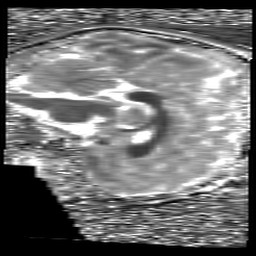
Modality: T1map
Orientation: sagittal
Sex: female
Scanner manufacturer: siemens
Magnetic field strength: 3 T
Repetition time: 5 s
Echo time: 0.00355 s